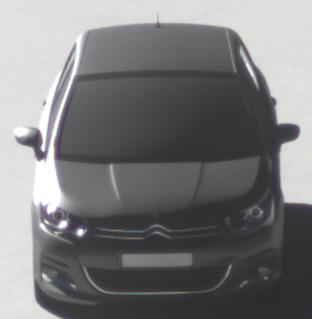
Make: Citroen
Model: C4 VTi 95
Detailed model: C4 (II)
Model produced from: 2012/08
Model produced until: 2013/06
Doors: 5
Color: gray
Road condition: dry road
Daytime: morning or afternoon
Contrast: high contrast